Field crop: maize
Growth stage: 2
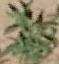
Species: atriplex